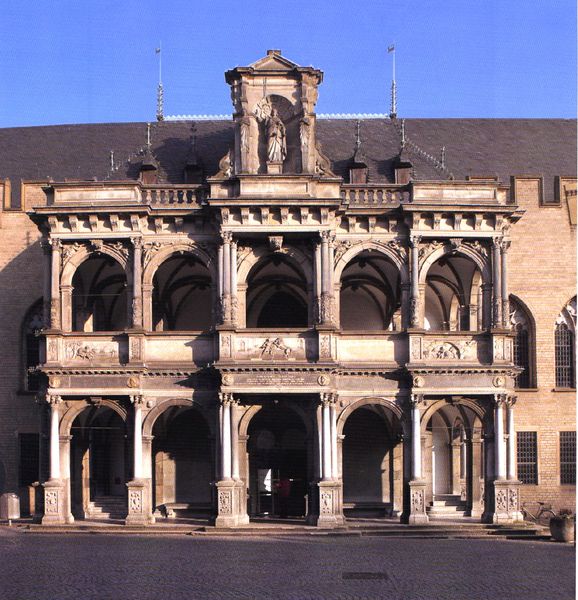
Titel: Köln, Rathauslaube (Obergeschoss 1616/17 verändert)
Künstler: Wilhelm Vernukken
Standort: Köln (EU - D - NRW)
Schlagwörter: blau, himmel, fenster, säulen, tür, dach, gebäude, haus, architektur, stein, kirche, figur, renaissance, vorbau, statue, balkon, relief, bogen, italien, platz, symmetrie, ornamente, verzierung, tor, foto, bögen, eingang, nische, loggia, gewölbe, palast, gauben, rathaus, arkaden, rom, portal, spitzbögen, rundbögen, fresken, bibliothek, museum, kollonaden, antennen, pallazzo, eingangsportal, aachen, franken, tär, statu, plaza, reliefs, vorhalle, renaissance+, niscge